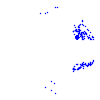
Particle: electron